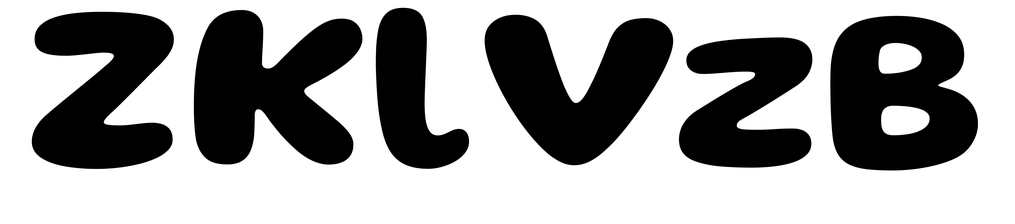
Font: Gluten_Bold